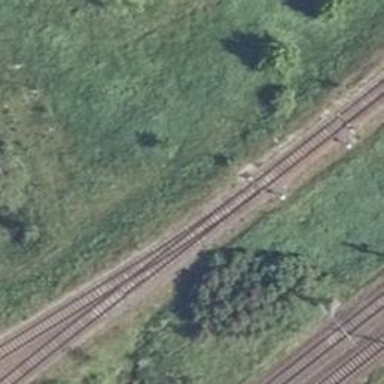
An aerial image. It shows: Railway switch.